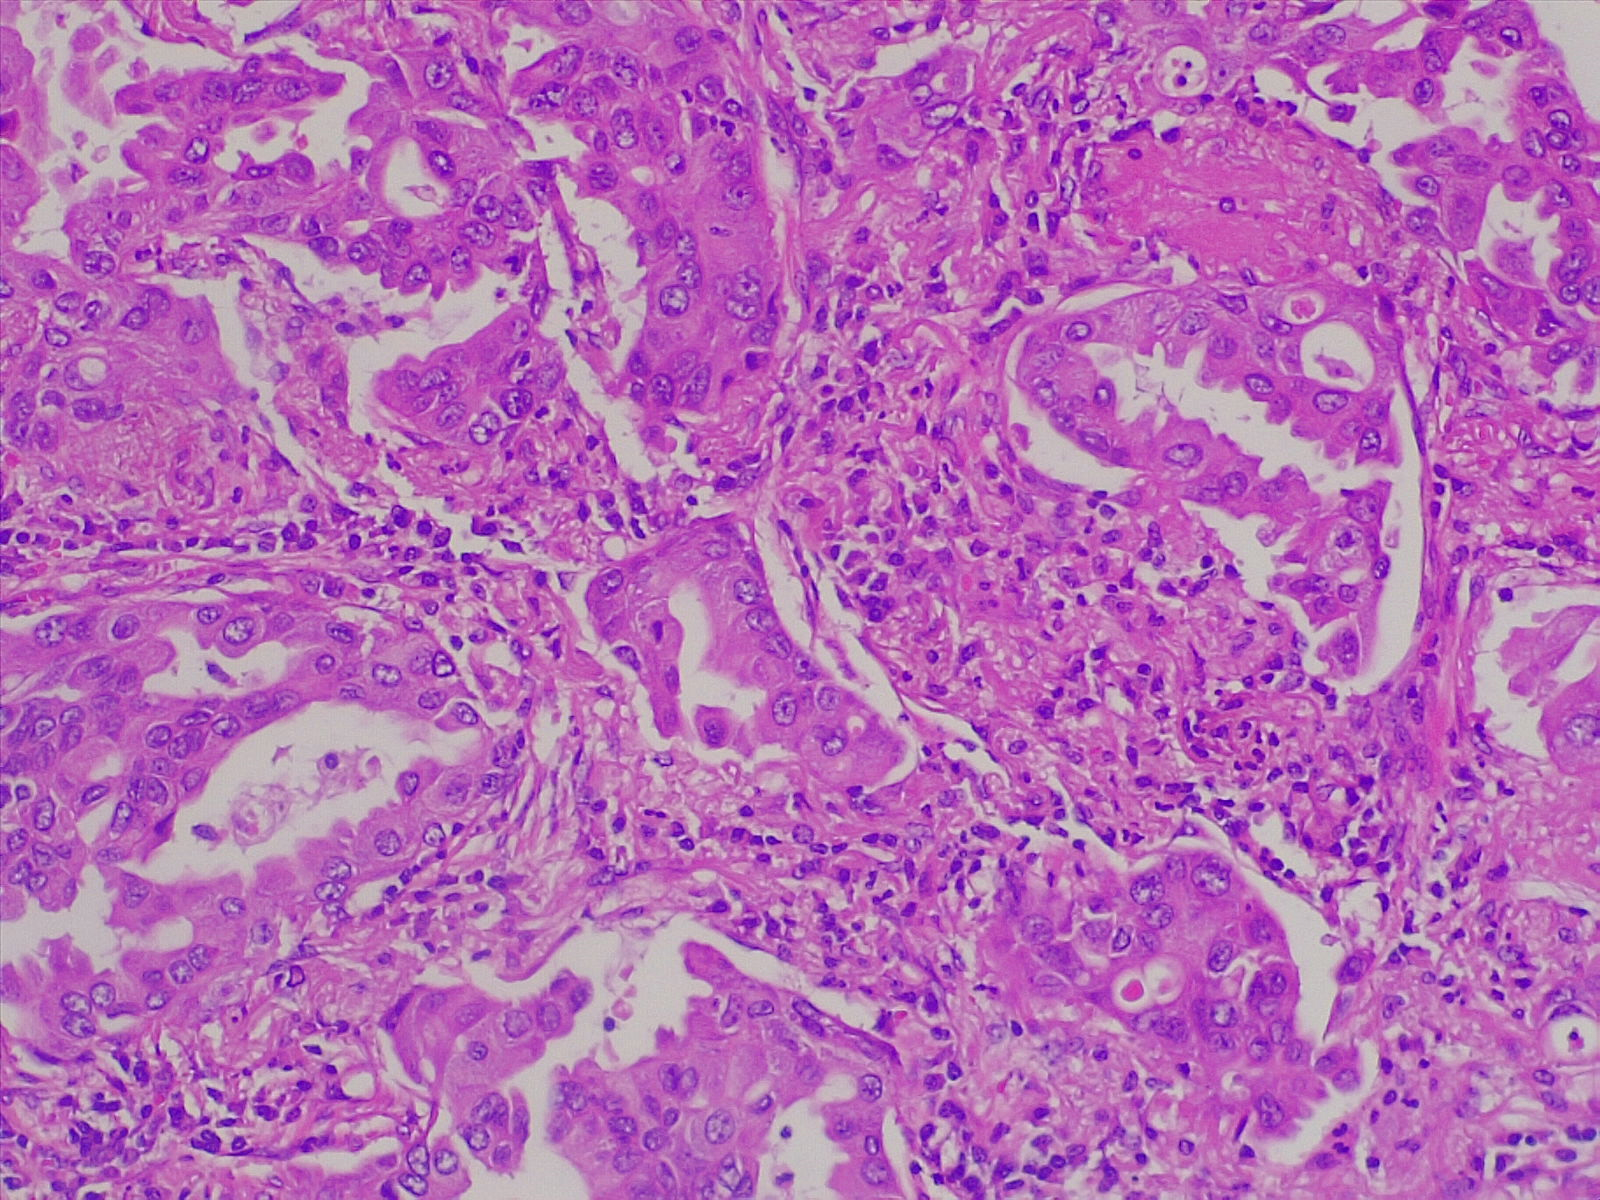
Label: lung adenocarcinoma, well differentiated